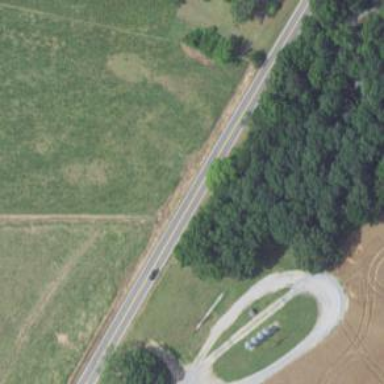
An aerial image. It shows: Culvert tunnel.